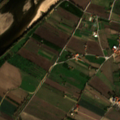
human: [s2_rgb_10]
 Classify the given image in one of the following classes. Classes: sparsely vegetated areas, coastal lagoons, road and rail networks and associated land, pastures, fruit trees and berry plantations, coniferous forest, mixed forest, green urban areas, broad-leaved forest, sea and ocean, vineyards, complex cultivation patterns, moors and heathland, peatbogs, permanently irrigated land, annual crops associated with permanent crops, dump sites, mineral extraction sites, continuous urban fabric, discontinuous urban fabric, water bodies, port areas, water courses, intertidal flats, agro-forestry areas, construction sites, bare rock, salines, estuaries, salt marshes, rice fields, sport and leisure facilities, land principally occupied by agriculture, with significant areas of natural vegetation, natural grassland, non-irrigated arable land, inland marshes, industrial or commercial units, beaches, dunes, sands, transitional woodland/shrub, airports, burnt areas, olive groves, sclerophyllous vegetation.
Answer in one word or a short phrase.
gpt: continuous urban fabric, permanently irrigated land, complex cultivation patterns, water courses